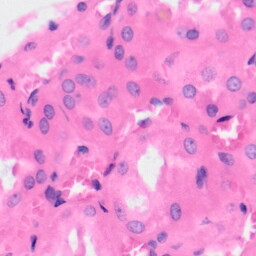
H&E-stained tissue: Kidney